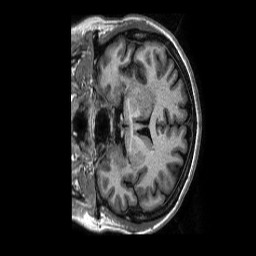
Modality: T1w
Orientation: coronal
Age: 40
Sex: female
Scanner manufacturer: philips
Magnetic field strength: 1.5 T
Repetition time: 0.008303 s
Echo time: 0.003845 s